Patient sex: M
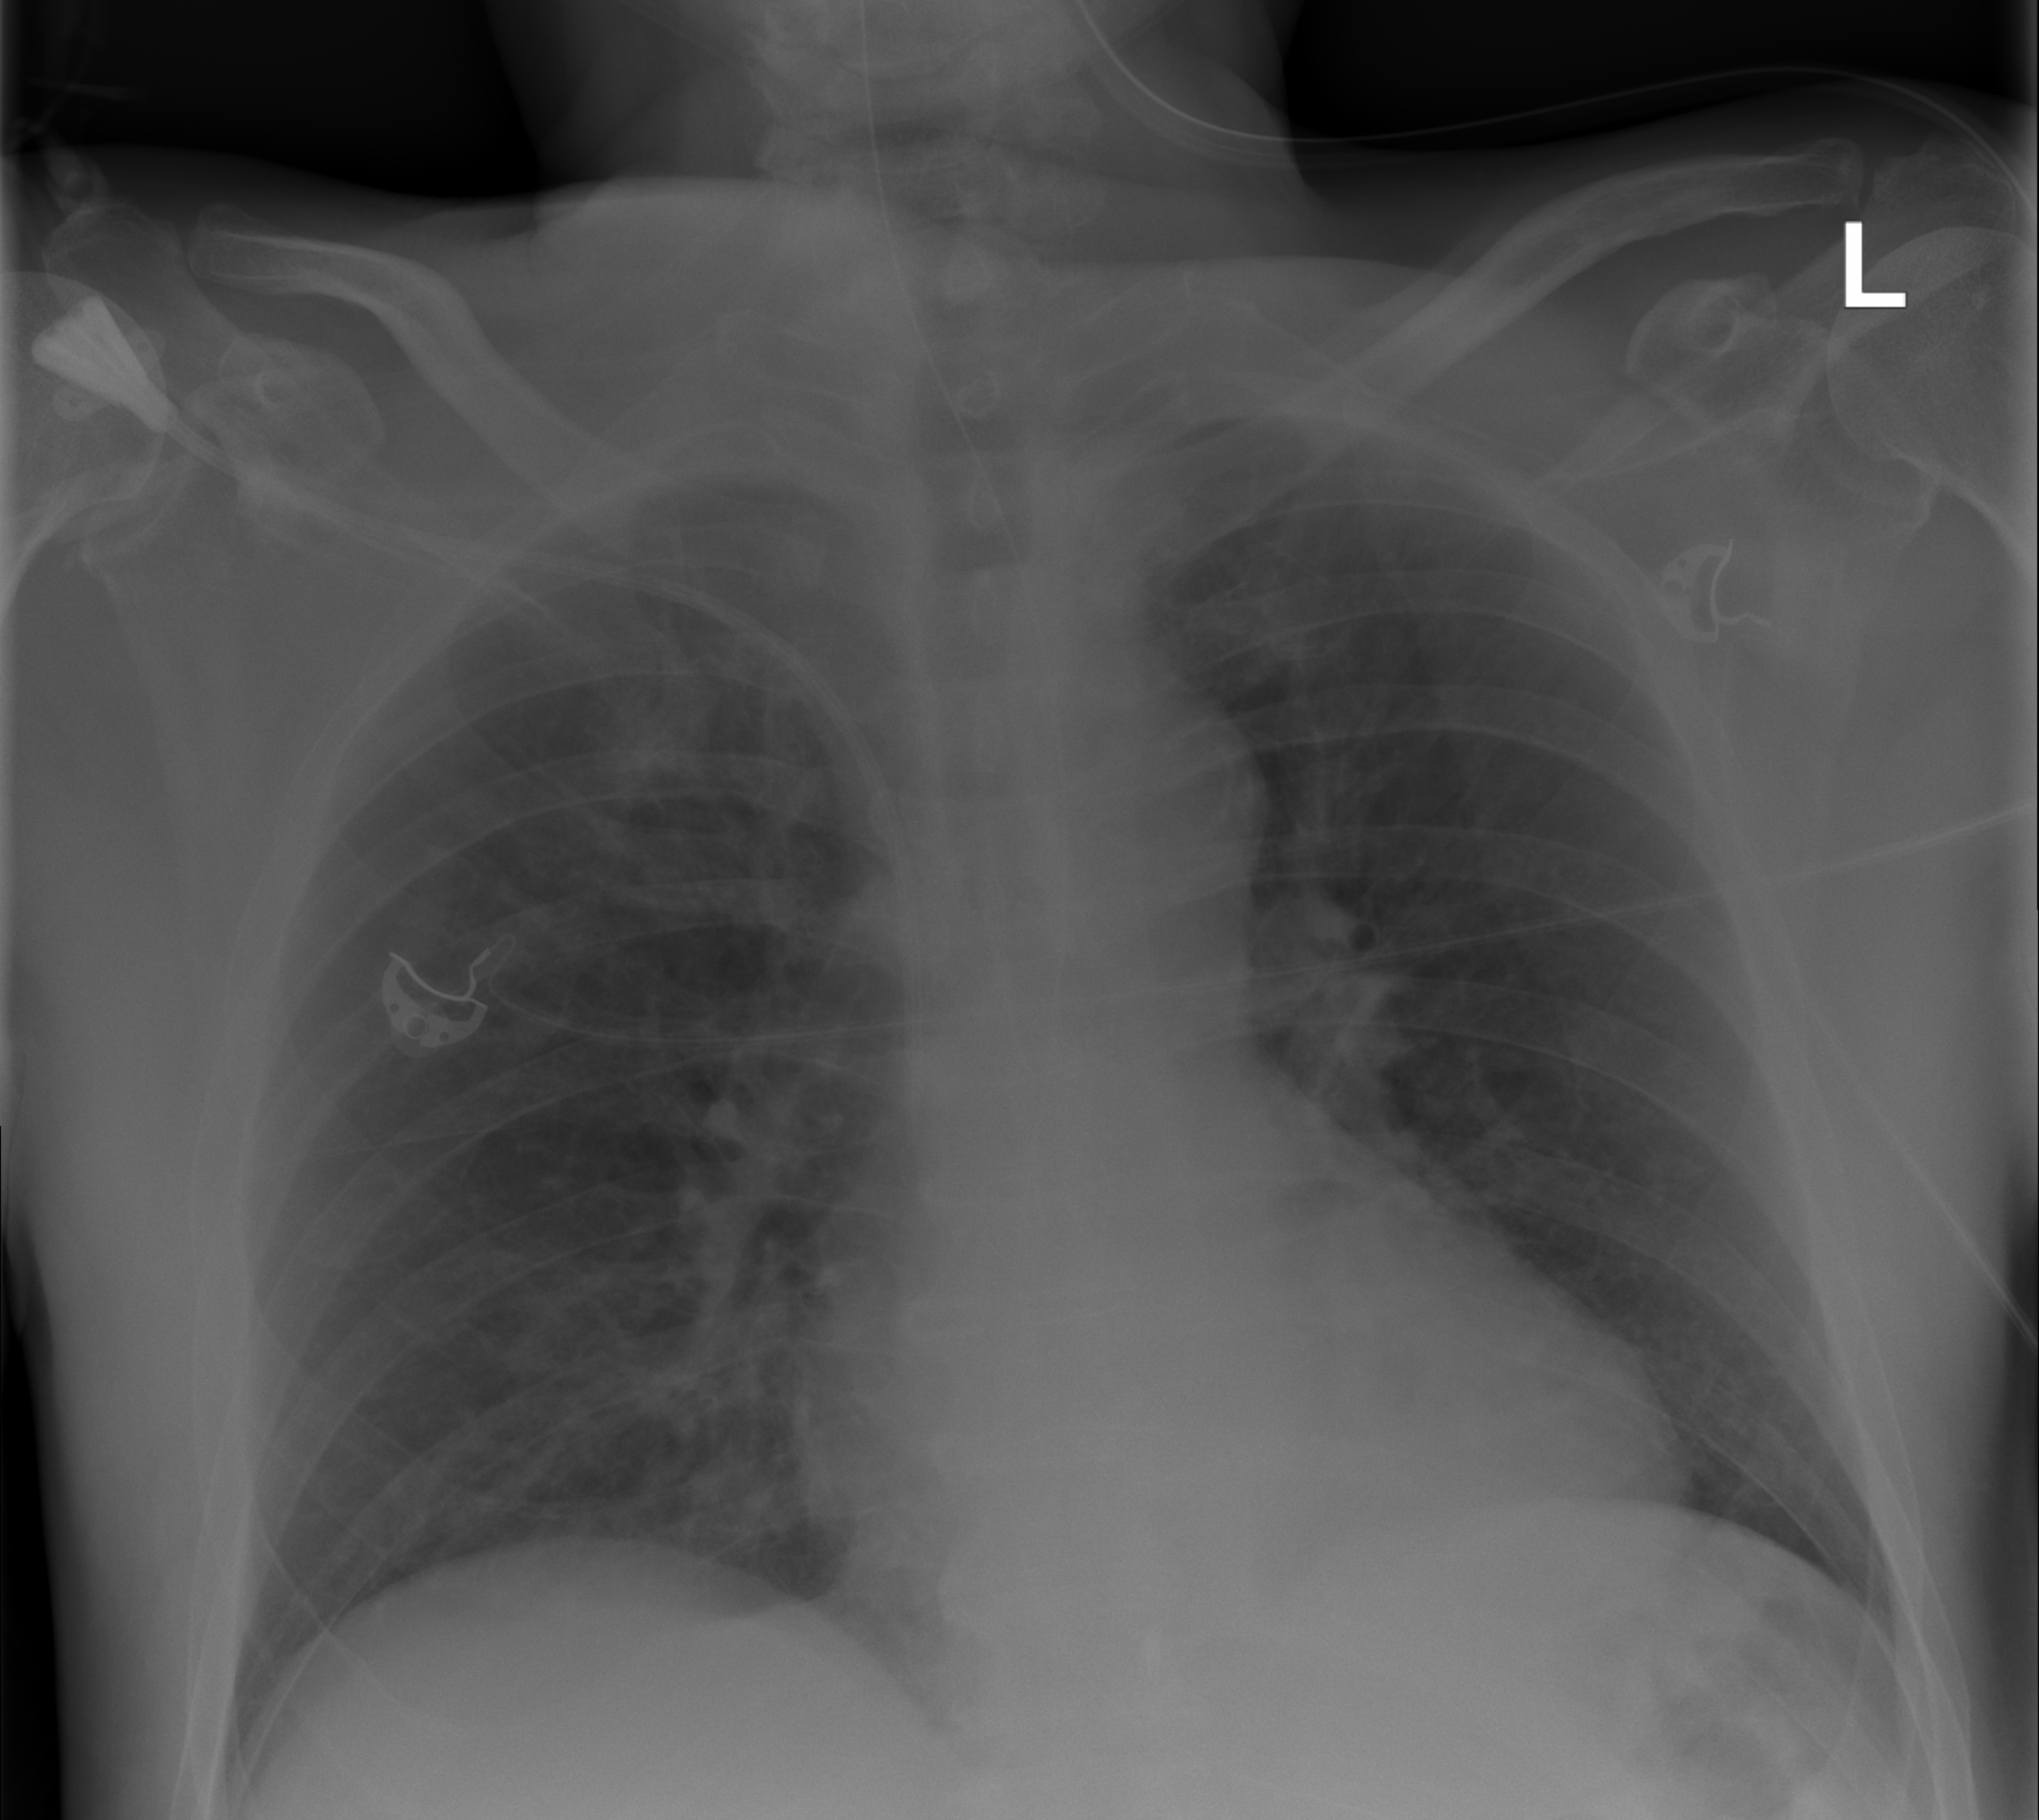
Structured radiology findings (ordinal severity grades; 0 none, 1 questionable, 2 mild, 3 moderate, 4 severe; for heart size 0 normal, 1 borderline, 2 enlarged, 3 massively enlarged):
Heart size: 2
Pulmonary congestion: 2
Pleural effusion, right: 0
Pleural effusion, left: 0
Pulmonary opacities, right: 2
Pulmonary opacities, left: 0
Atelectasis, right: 0
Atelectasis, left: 0